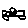
Label: car